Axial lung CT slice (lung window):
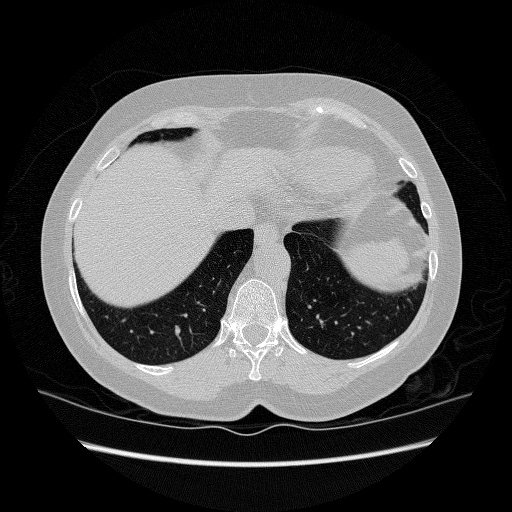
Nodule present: no